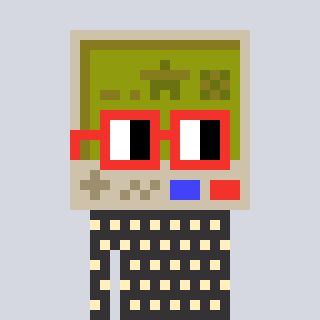
a pixel art character with square red glasses, a gameboy-shaped head and a grayscale-colored body on a cool background